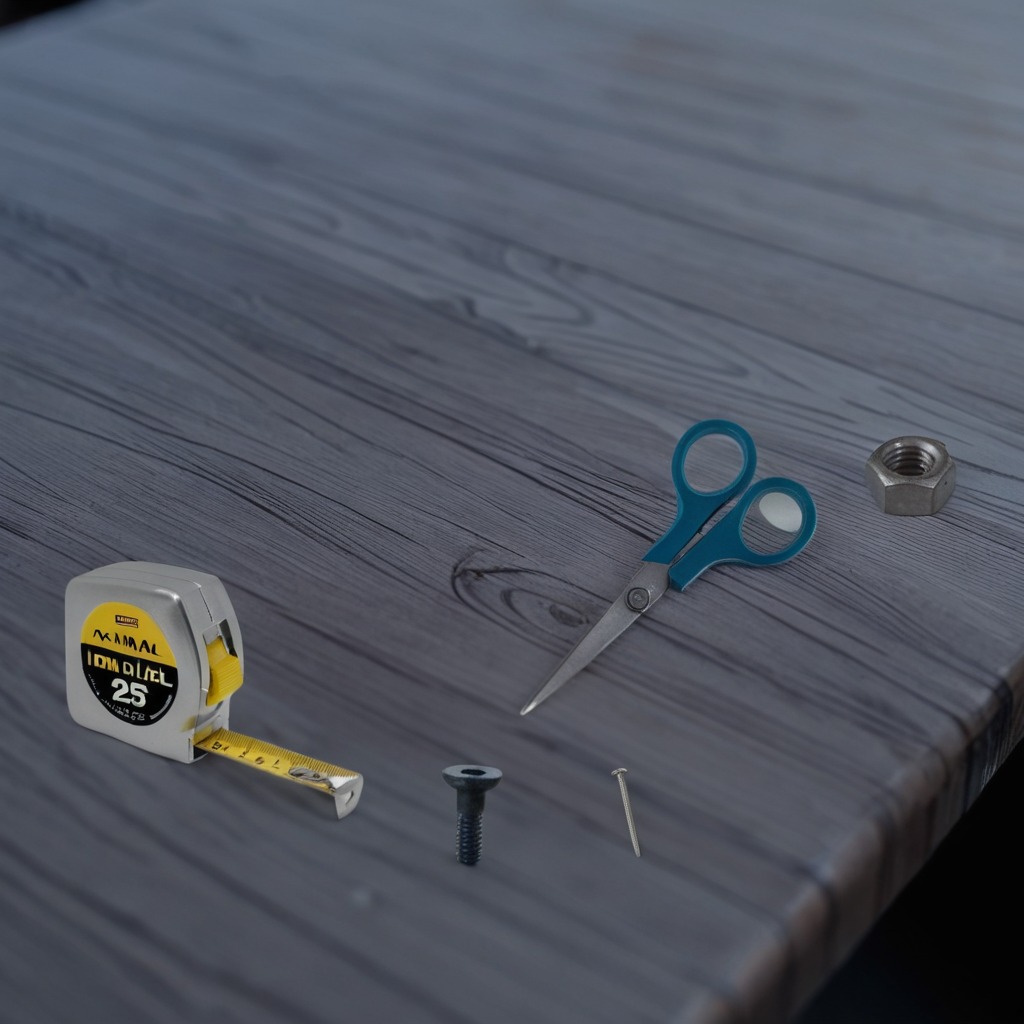
A measuring tape, a metal machine screw, an iron nail, a metal nut, and a pair of scissors are lying on a table with faint burn marks.